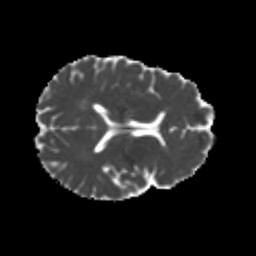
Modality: MD
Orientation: axial
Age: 23
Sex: male
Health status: healthy
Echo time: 0.074 s